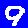
Digit: 9